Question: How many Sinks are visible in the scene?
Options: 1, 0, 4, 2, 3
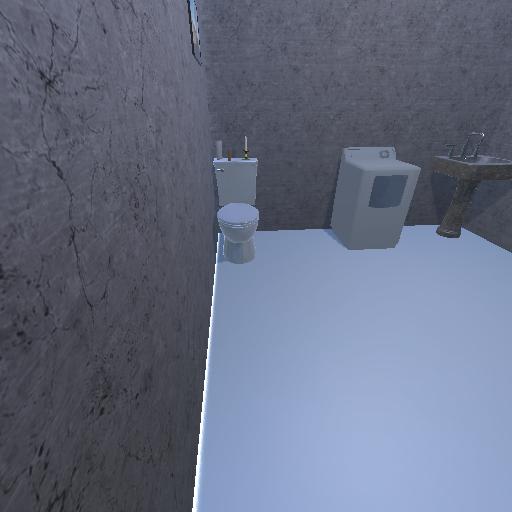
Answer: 1